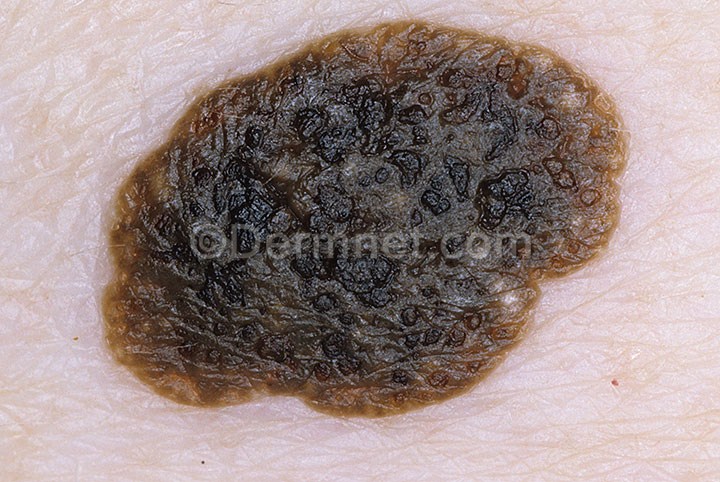
Disease: Seborrheic Keratoses and other Benign Tumors